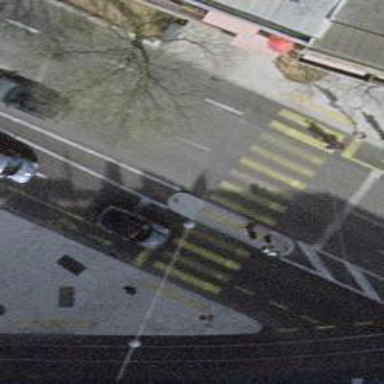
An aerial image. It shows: Crossing with traffic signals.